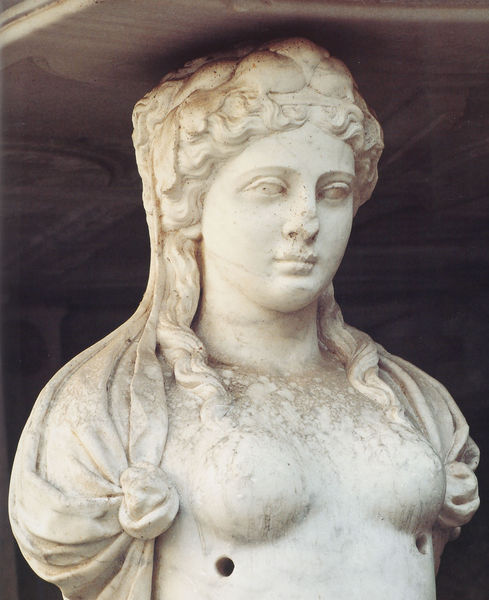
Titel: Villa Giulia
Künstler: Giacomo Barozzi da Vignola
Standort: Rom, Villa Giulia (EU - I - Latium)
Schlagwörter: frisur, augen, gesicht, stein, figur, haare, locken, büste, stütze, löcher